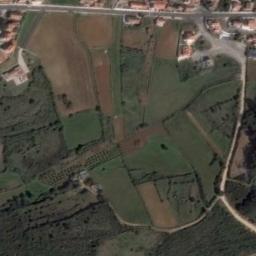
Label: terrace